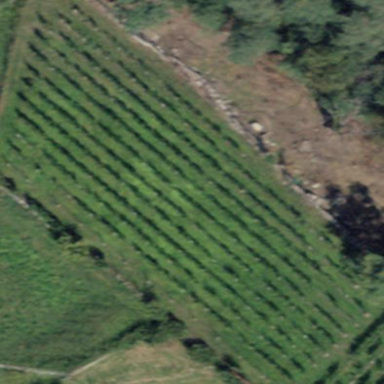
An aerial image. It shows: Vineyard growing grapes.